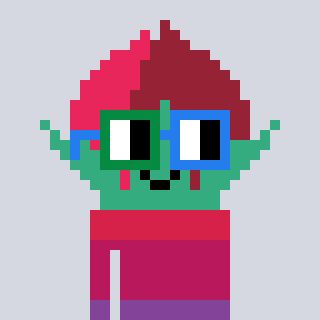
a pixel art character with square green and blue glasses, a rosebud-shaped head and a green-colored body on a cool background